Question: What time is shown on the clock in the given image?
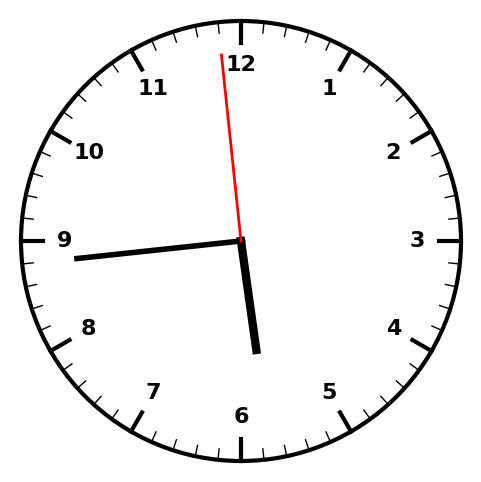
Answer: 05:43:59